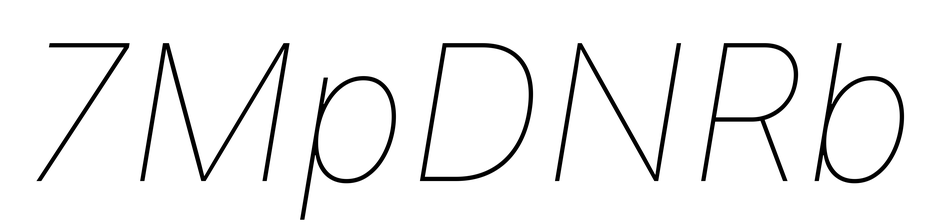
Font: Inter-Italic_Thin_Italic